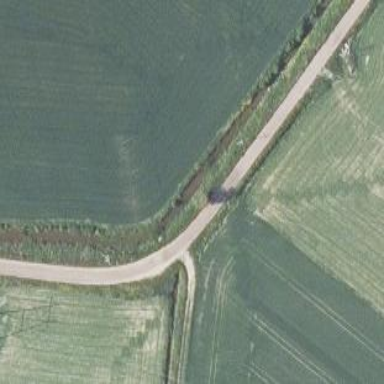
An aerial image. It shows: Unclassified road.